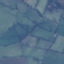
Land use / land cover class: Pasture